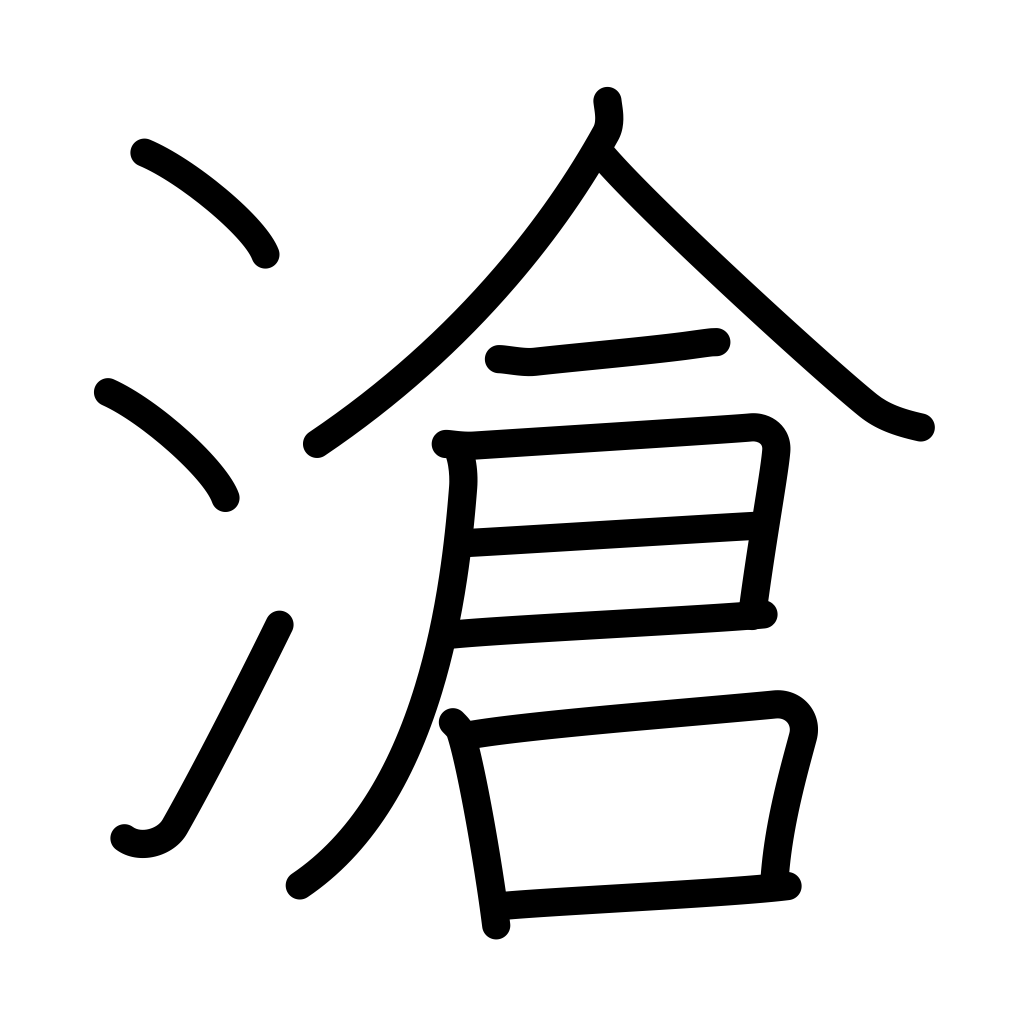
Meaning: ocean